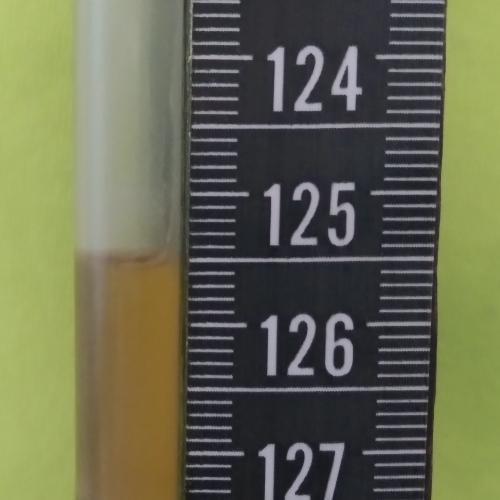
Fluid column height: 125.5 cm